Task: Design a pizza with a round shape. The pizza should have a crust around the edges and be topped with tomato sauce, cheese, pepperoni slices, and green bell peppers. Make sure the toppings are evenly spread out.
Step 80:
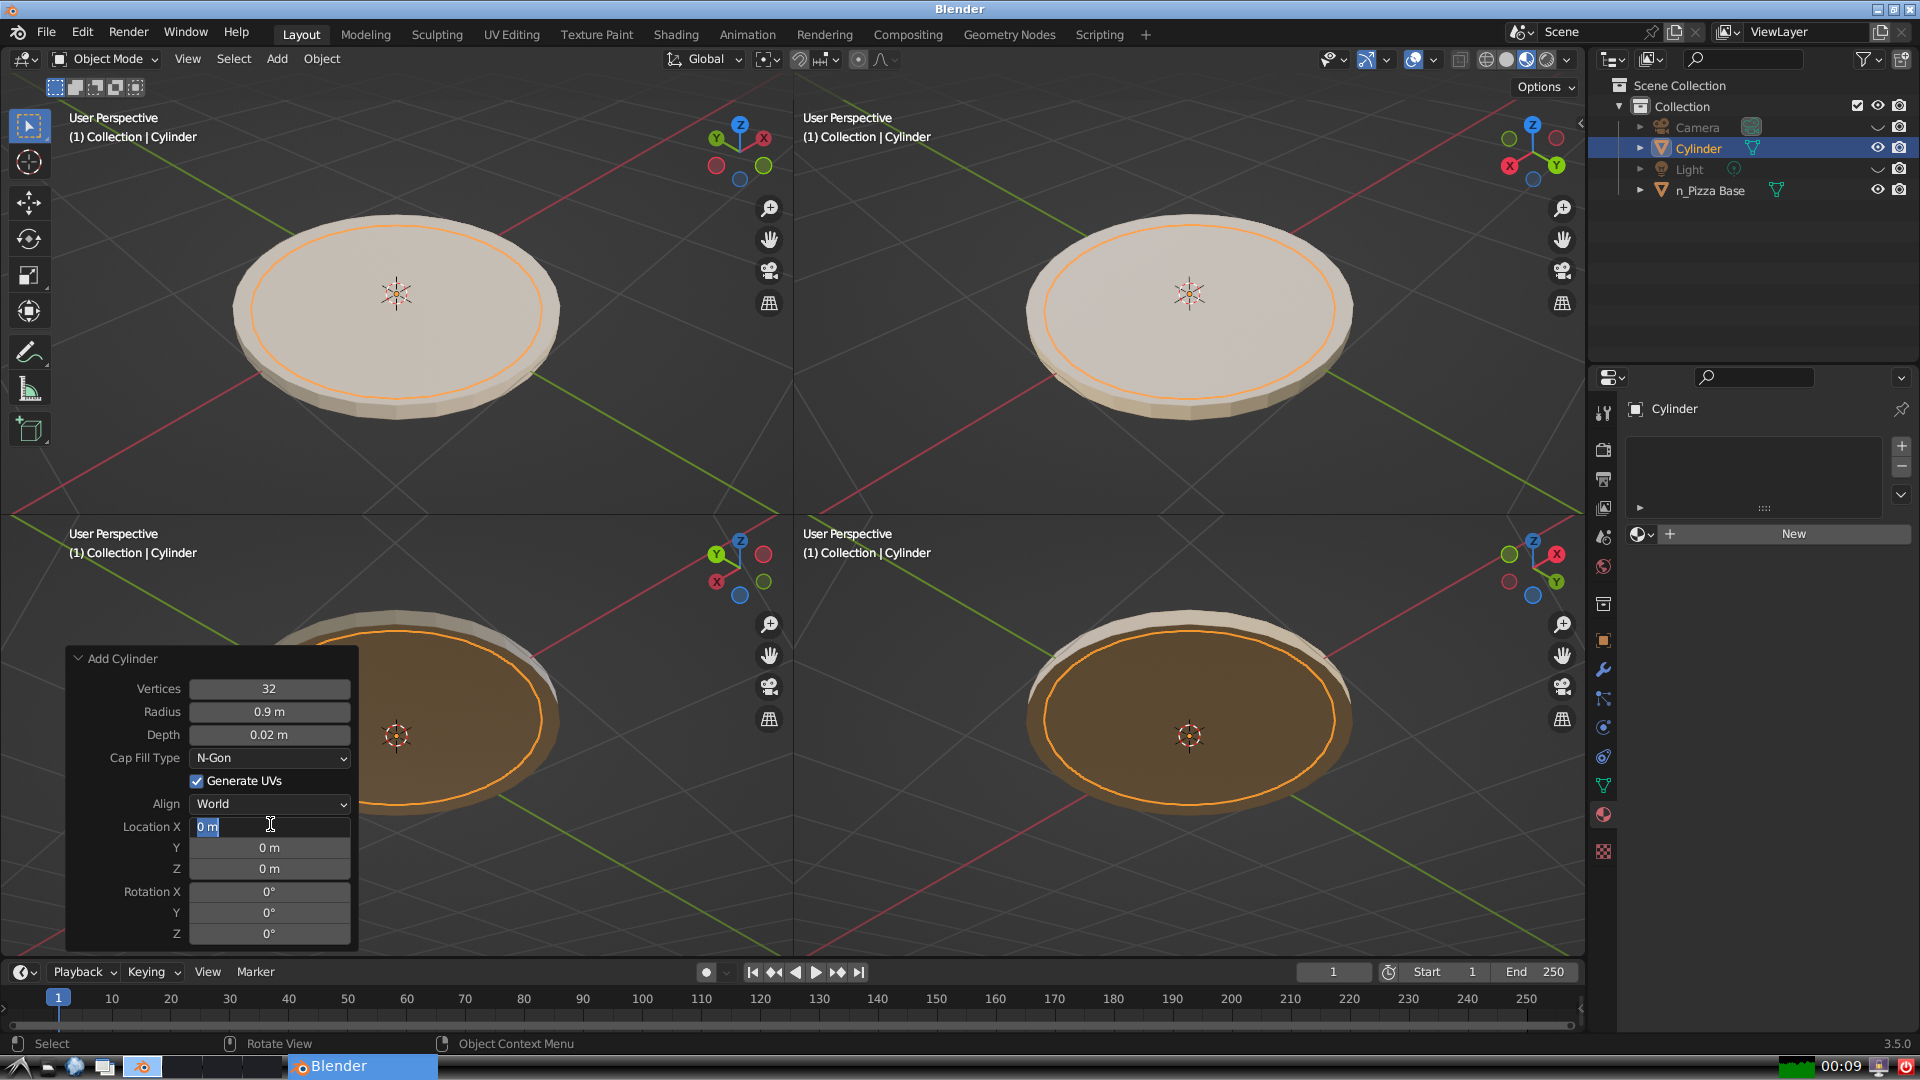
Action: input_text: 0.0